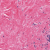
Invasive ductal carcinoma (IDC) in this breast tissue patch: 0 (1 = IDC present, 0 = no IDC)